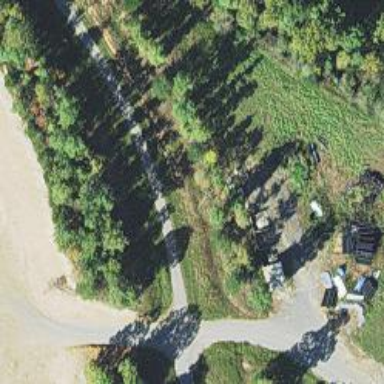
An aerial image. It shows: Driveway.